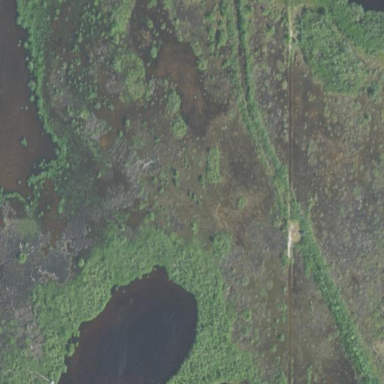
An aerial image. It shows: Marshy wetland area.